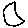
Label: moon